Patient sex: M
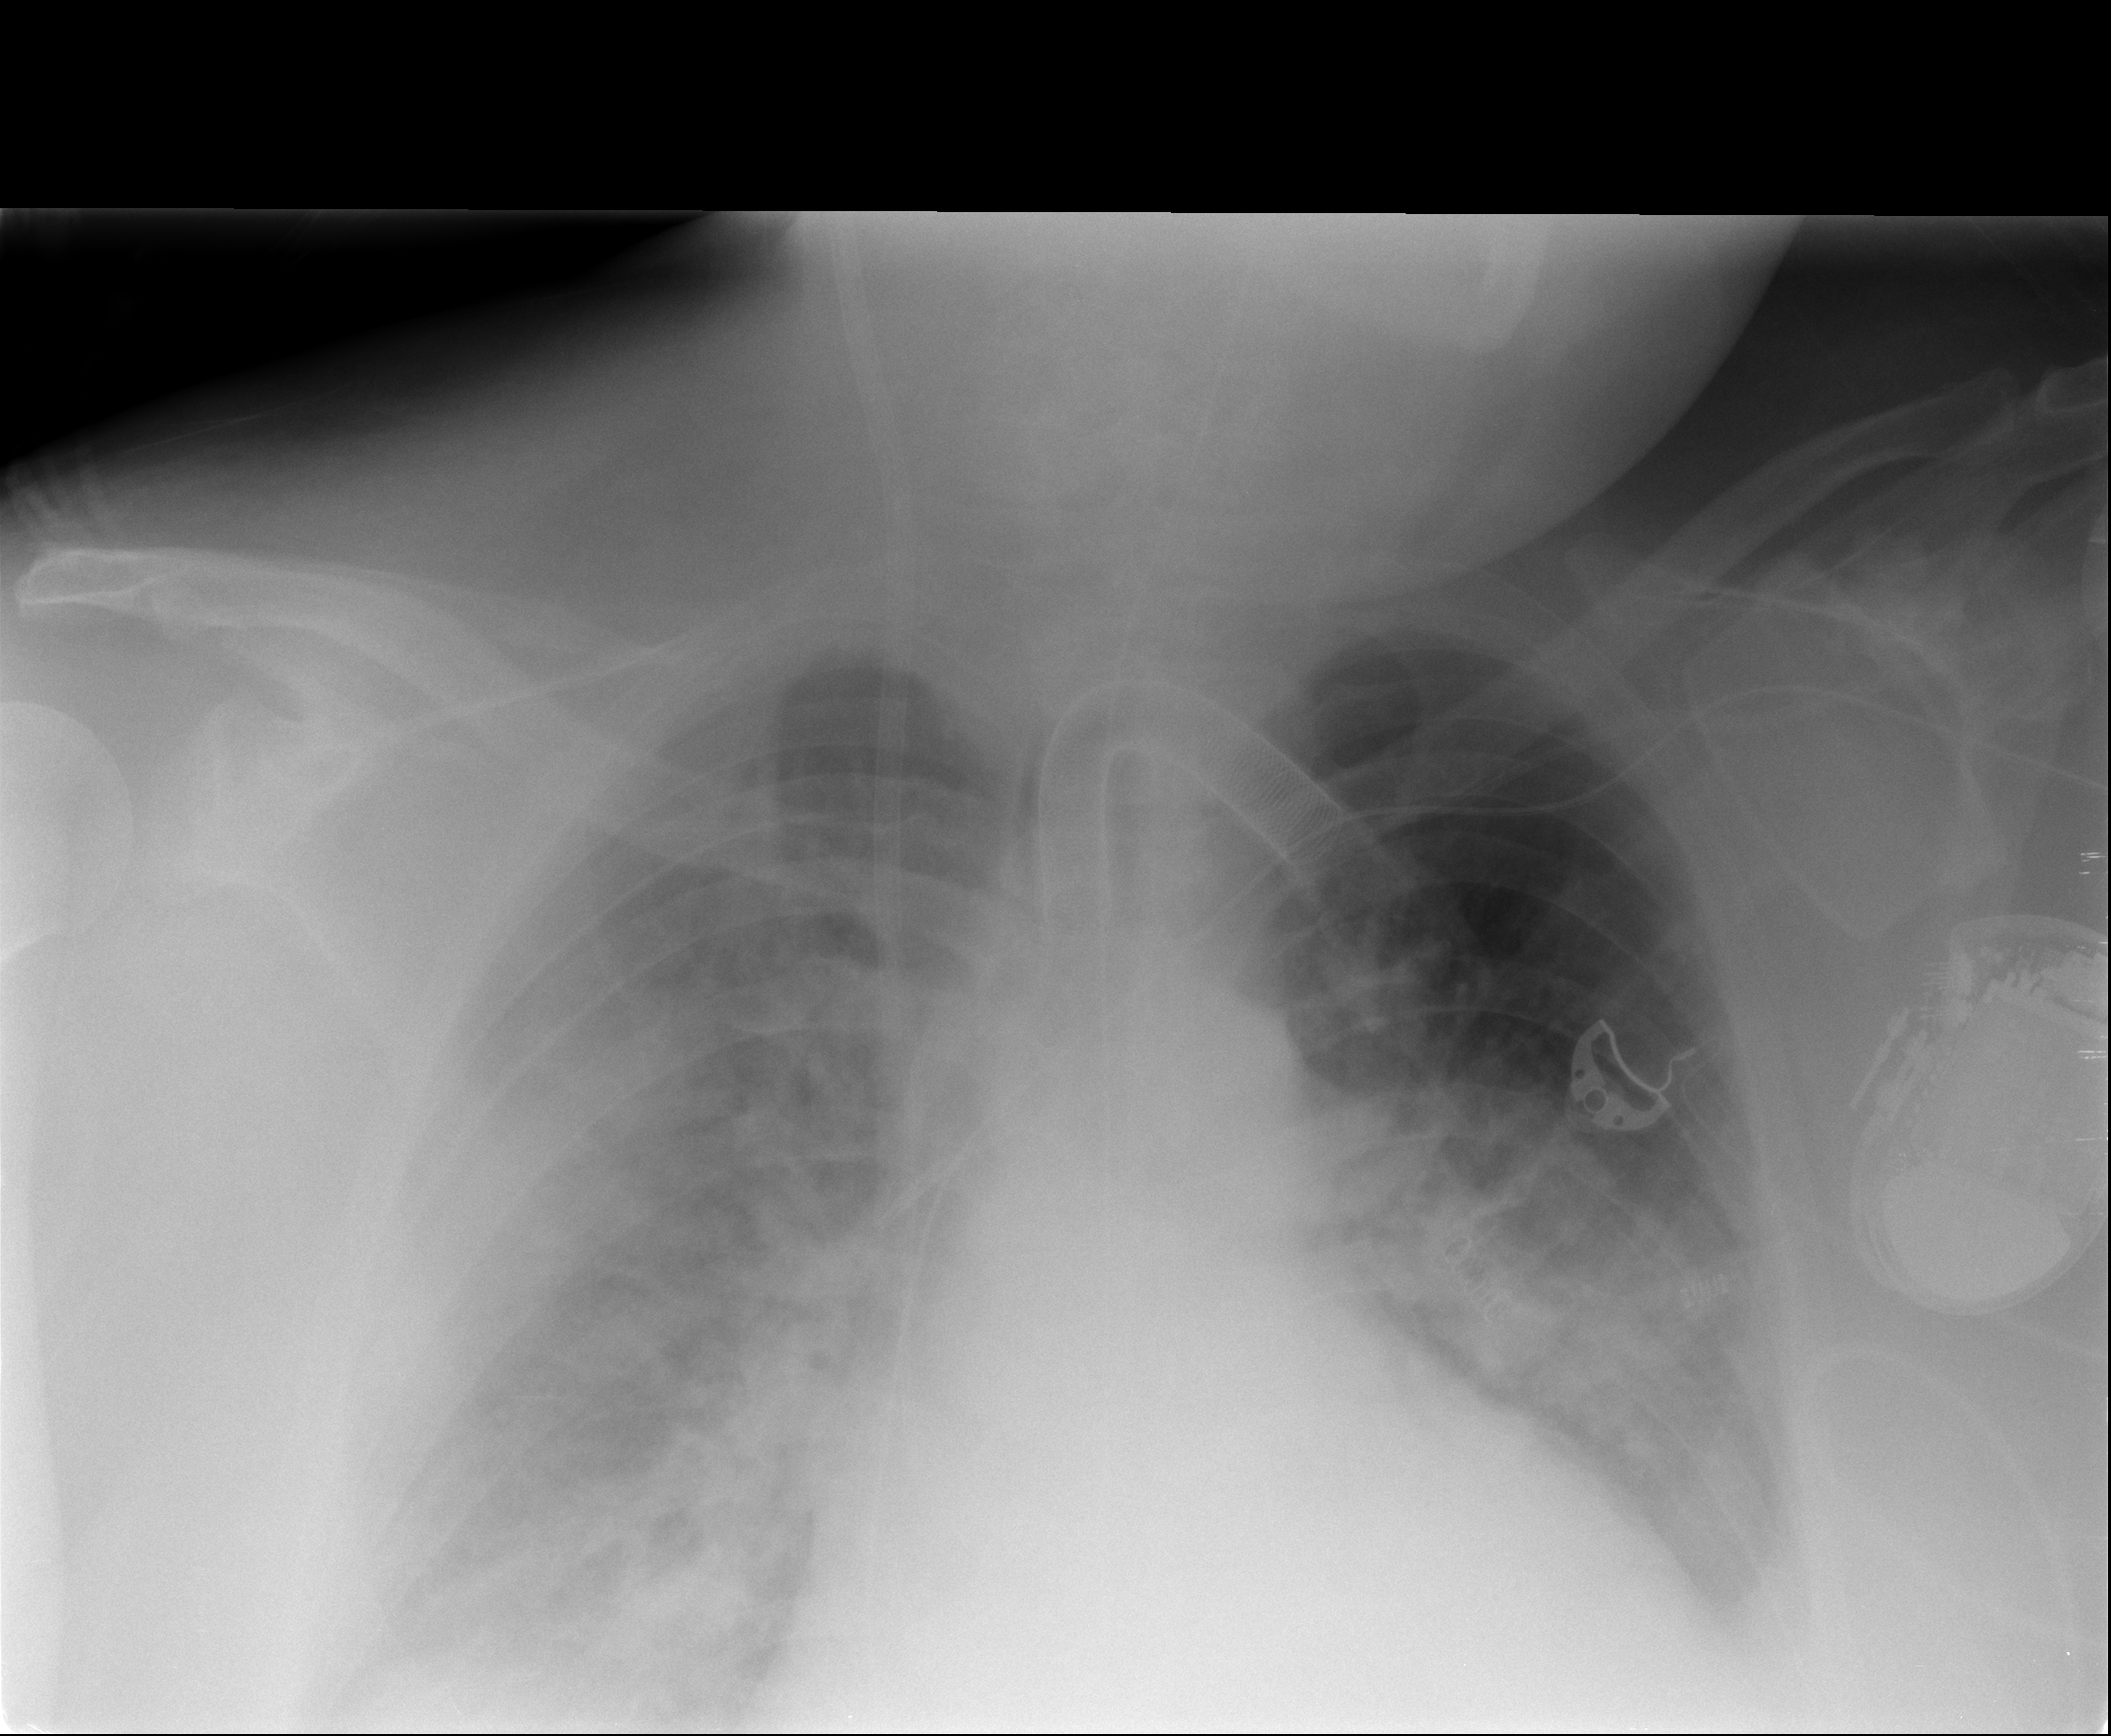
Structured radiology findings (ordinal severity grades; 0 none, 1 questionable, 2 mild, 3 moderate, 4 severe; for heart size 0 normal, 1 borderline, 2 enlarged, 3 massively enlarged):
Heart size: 2
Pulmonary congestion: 3
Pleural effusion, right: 3
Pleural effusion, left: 2
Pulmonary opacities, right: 3
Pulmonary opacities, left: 2
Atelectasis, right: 3
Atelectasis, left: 2